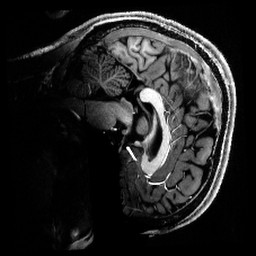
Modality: T1w
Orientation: sagittal
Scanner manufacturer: siemens
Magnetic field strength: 6.98 T
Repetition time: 5 s
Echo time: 0.00343 s